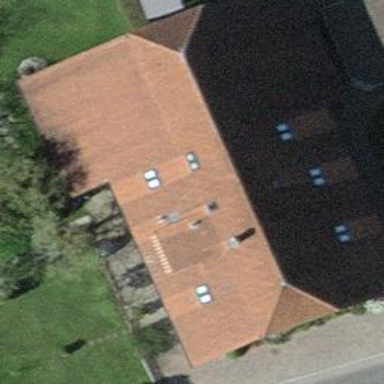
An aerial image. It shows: Farm building.